Question: My chatbot should provide the link of the intranet HTML page which is stored in the blob container.
I want to add a new metadata to the uploaded page, which should have the link address of the intranet path and the user will be redirected to the login page.
Right not when I try this it says lease id is not specified. Anyone know how can I update such HTML pages?

Please help. Thanks.
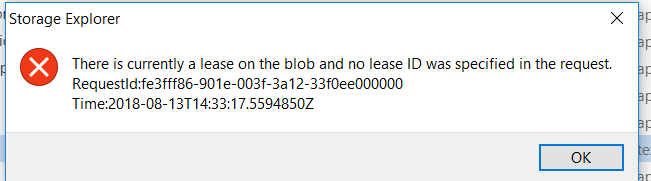
Answer: Lease on an azure blob is like a lock/hold so that while the lease is present no other application can alter this blob. I believe that currently some application of yours is using the blob and has a lease on it. Only if that lease is cleared you will be able to modify or delete the blob.
if this is a one time issue you can manually remove the lease on the blob programmatically or using <URL>.
if you are acquiring <URL> the lease programmatically before making changes to the blob.